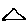
Label: triangle